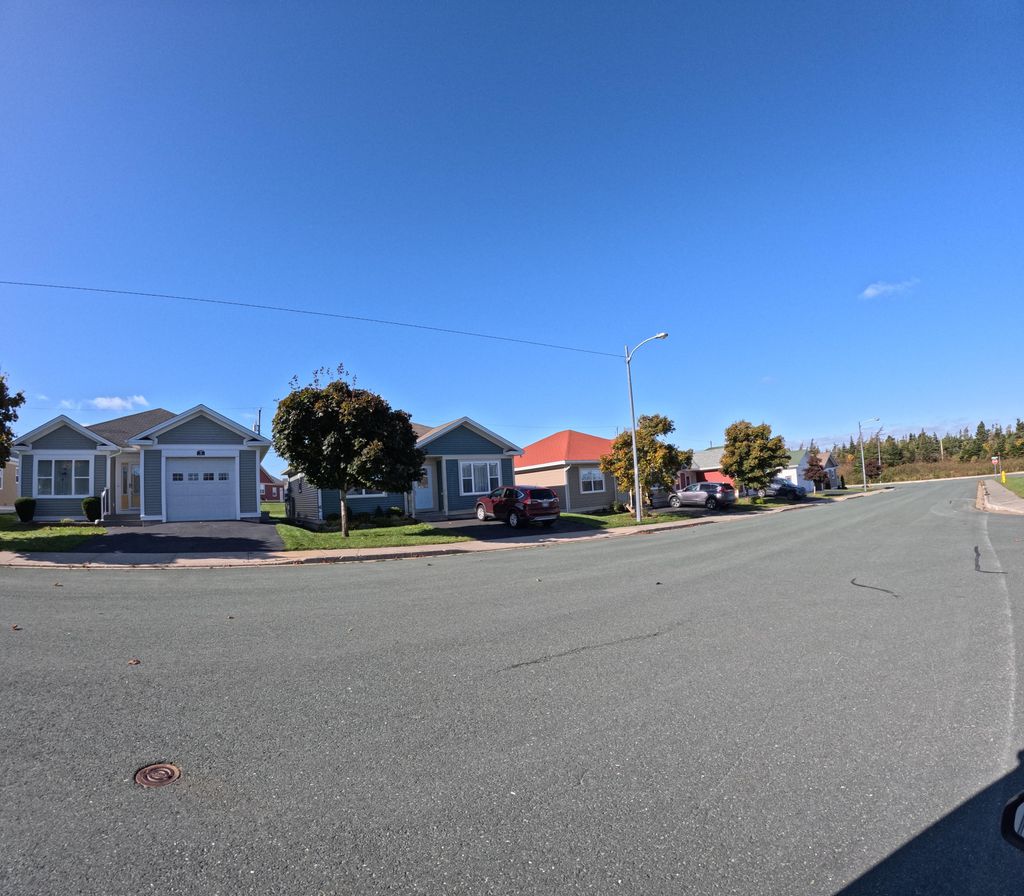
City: st_johns